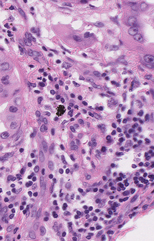
Tumor epithelial tissue: yes
Tumor-associated stroma tissue: yes
Normal tissue: no